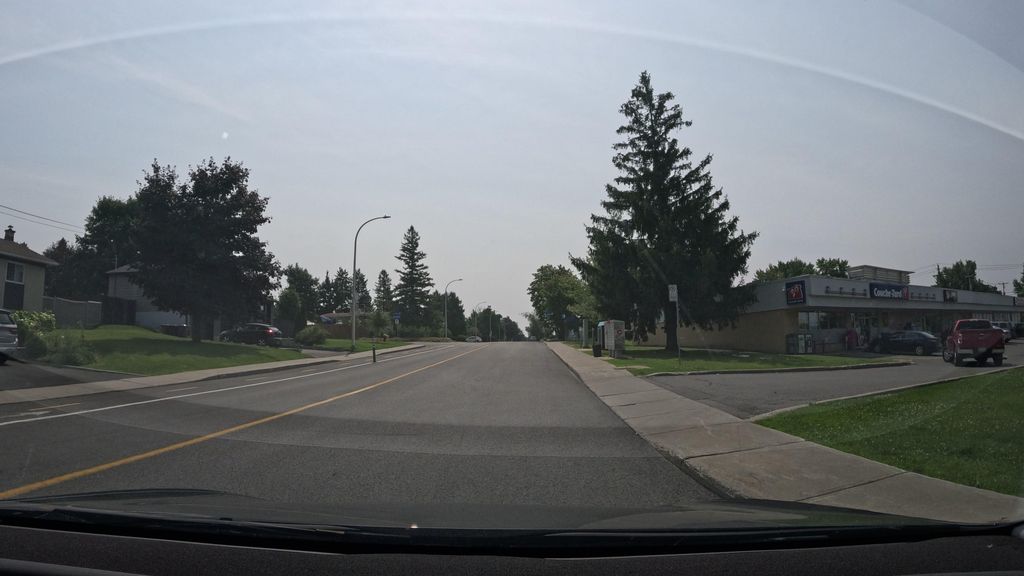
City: montreal